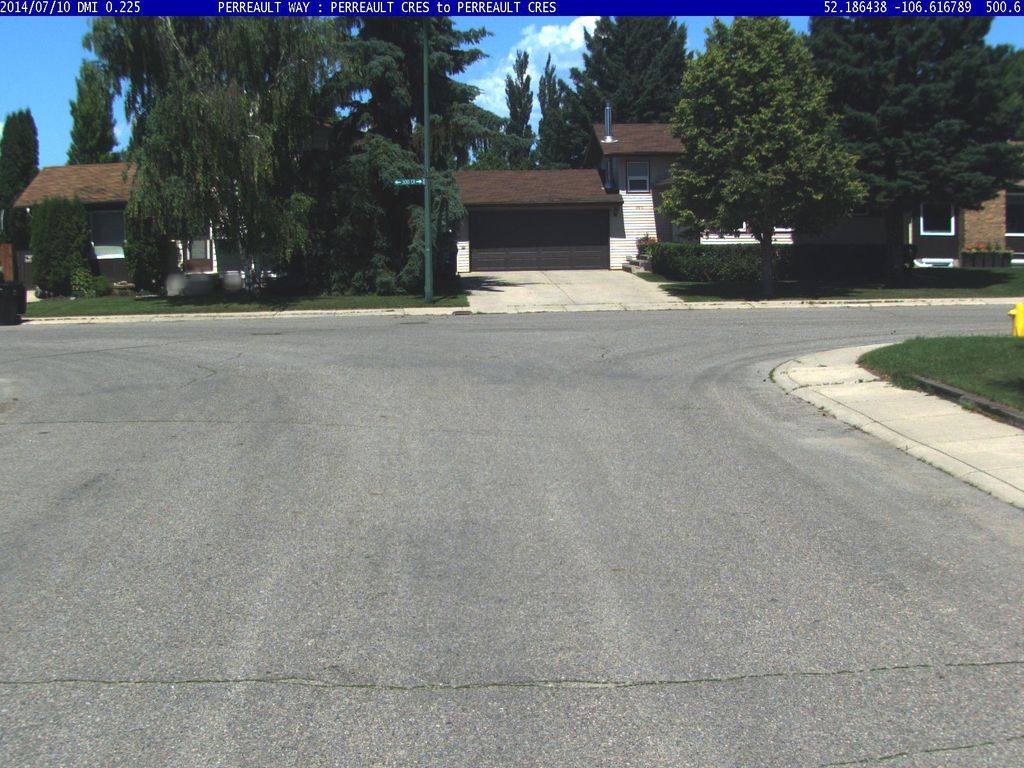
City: saskatoon